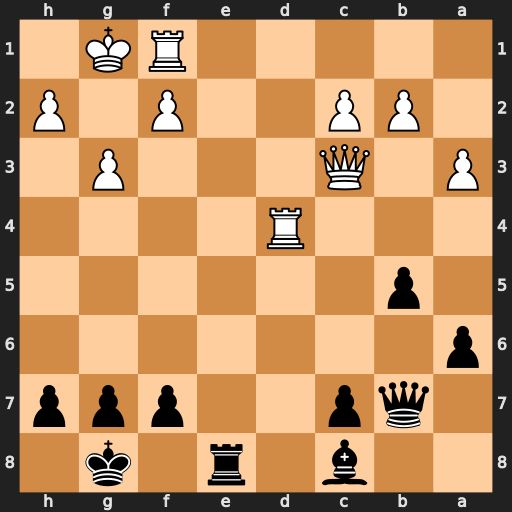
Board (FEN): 2b1r1k1/1qp2ppp/p7/1p6/3R4/P1Q3P1/1PP2P1P/5RK1
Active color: b
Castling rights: -
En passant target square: -
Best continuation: Bh3 f3 Bxf1